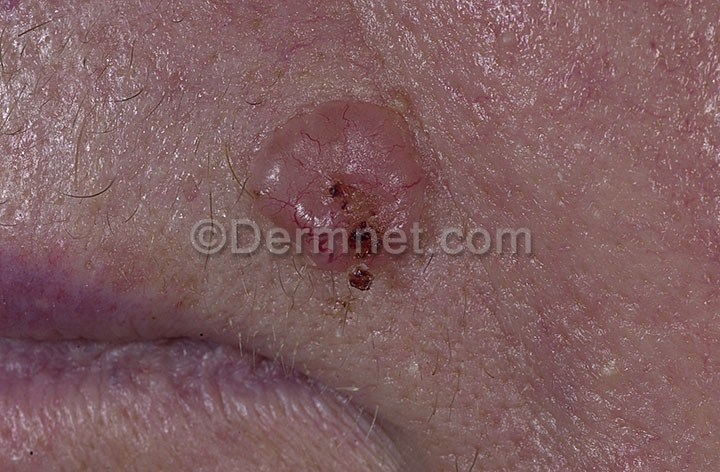
Disease: Actinic Keratosis Basal Cell Carcinoma and other Malignant Lesions